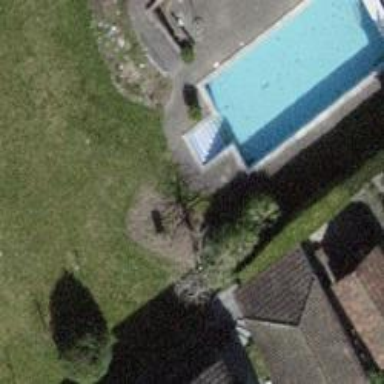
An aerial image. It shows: Swimming pool located in leisure land.